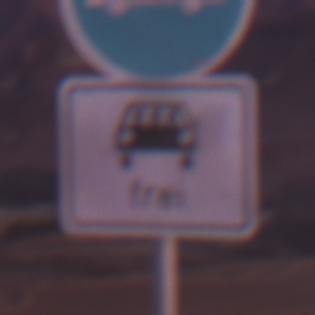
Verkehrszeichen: MehrfachbesetzePersonenkraftwagenFrei
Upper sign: Busssonderstreifen
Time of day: Dawn
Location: Outdoor (Nature)
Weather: PartlyCloudy
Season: NotSpecified
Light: Natural